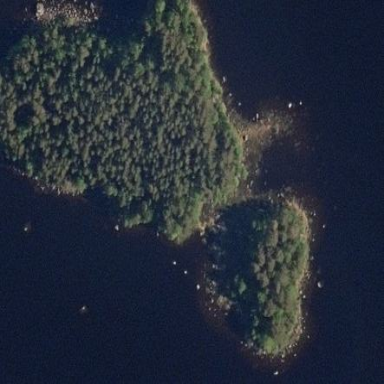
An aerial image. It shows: Islet.